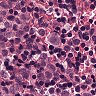
Metastatic tissue present: yes